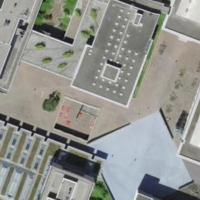
EUNIS habitat code: 54
Species observed at this site:
Pica pica
Aruncus dioicus
Pinus mugo
Fagus sylvatica
Parus major